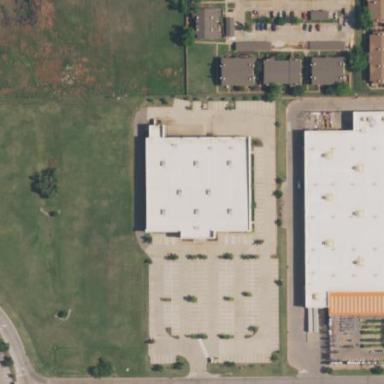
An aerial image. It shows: Retail building.